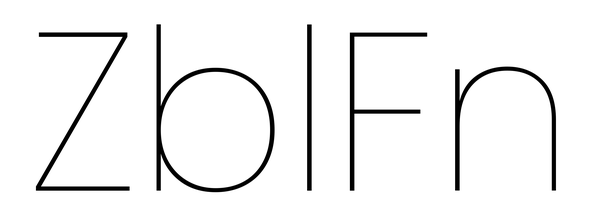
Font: Poppins-Thin